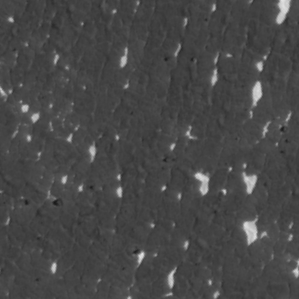
Label: frost